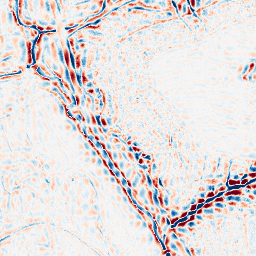
Category: wavelet
Decomposition family: wavelet_dwt
Decomposition parameters: wavelet: db8
level: 3
Upsampling method: lanczos
Upsampling parameters: scale: 8
Upsampling scale: 8